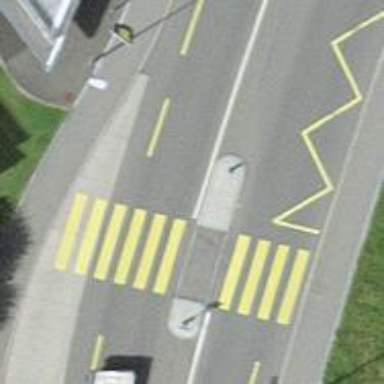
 with designated cycle lane on both sides."